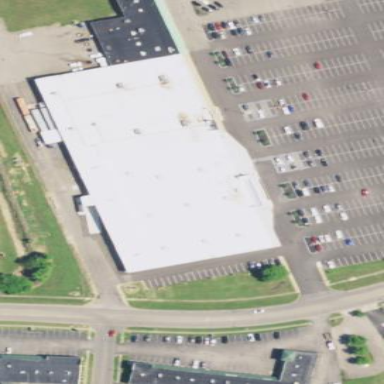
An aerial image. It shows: Retail building.